Question: I'm working on a SSAS cube to allow user to analyze some sales.
So, I created a fact table to record all sales and few dimensions to browse inside data (category / location & store, etc...).
This is a example of the fact table output (from SQL Server Management Studio) :

When I browse my cube, I can review all sales including date, quantity, etc.
However, when I add some fields like the "unit price" or the "unit cost", it returns me a strange result probably due to an aggregate behavior.
It seems it return the sum of all matching rows (aggregateFunction property).
How to simply display the unit price of a sale without apply any calculation to the unit price column. The None value for the AttributeFunction display BLANK/NULL.
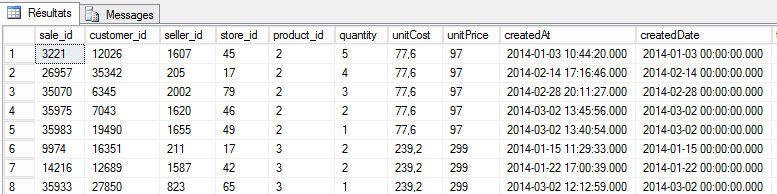
Answer: If your unitCost and unitPrice are the same for each product (I mean unitCost can be only 77.6 for product_id = 2), you can just use average (or even emulate average by SUM/COUNT) - but only for product dimension on axis!
Another dimensions will show real average values.
Maybe it's better to use this 'static' fields like attribute properties in 'Product' dimension? But you still need to add some logic to choose one value for several (or all) product members selected.